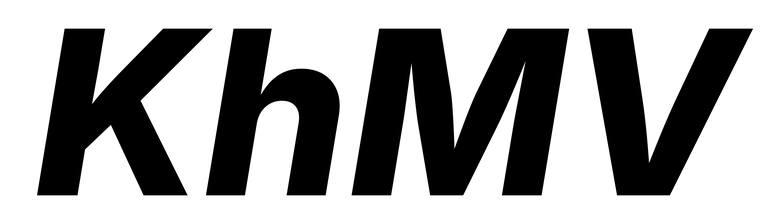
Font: Inter-Italic_ExtraBold_Italic